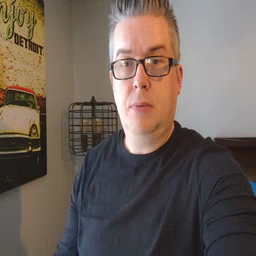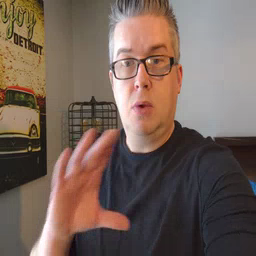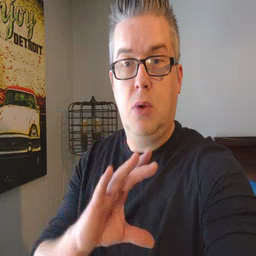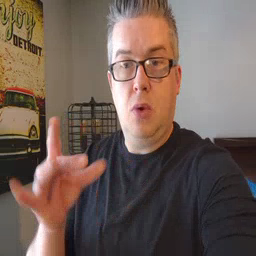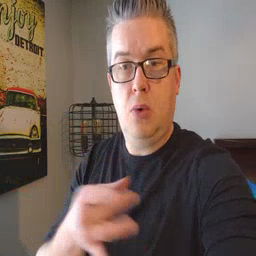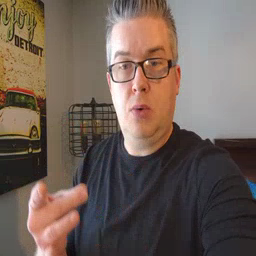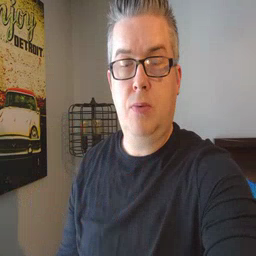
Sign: story